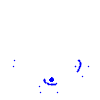
Particle: electron